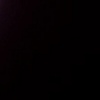
Label: space